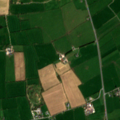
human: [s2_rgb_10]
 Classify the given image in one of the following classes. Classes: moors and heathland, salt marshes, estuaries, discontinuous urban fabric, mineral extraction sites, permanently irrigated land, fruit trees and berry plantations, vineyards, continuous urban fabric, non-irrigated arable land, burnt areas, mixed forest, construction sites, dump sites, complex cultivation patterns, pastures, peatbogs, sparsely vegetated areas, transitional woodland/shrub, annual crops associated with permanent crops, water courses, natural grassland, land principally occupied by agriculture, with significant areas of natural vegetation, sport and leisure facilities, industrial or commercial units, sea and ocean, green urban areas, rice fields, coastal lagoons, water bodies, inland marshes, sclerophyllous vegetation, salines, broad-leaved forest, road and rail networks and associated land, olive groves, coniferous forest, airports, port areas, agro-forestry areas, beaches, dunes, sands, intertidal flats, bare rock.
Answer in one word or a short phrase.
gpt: non-irrigated arable land, pastures